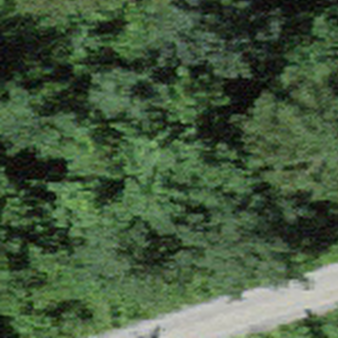
Label: other